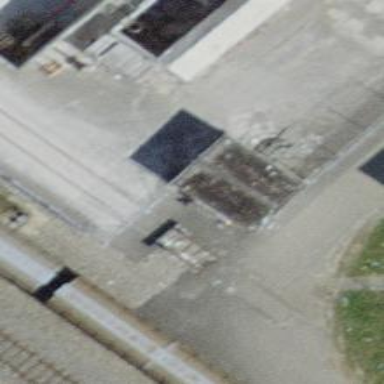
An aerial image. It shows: Railway buffer stop.